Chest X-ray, AP view. Patient: 40 years old, sex M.
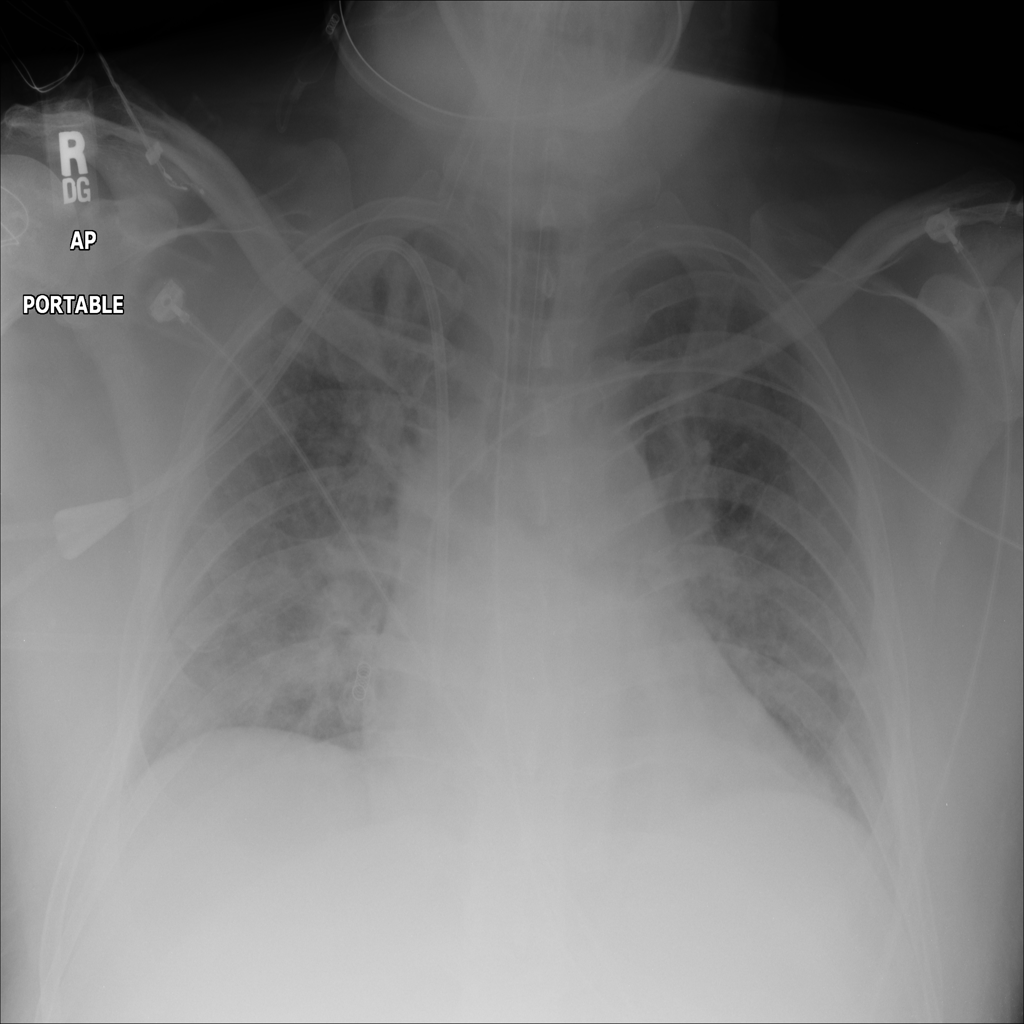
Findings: No Finding